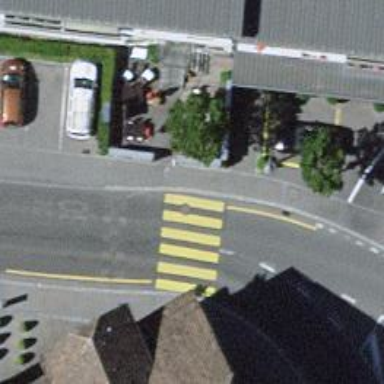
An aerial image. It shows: Uncontrolled zebra crossing with notable zebra markings.